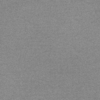
Label: dusty